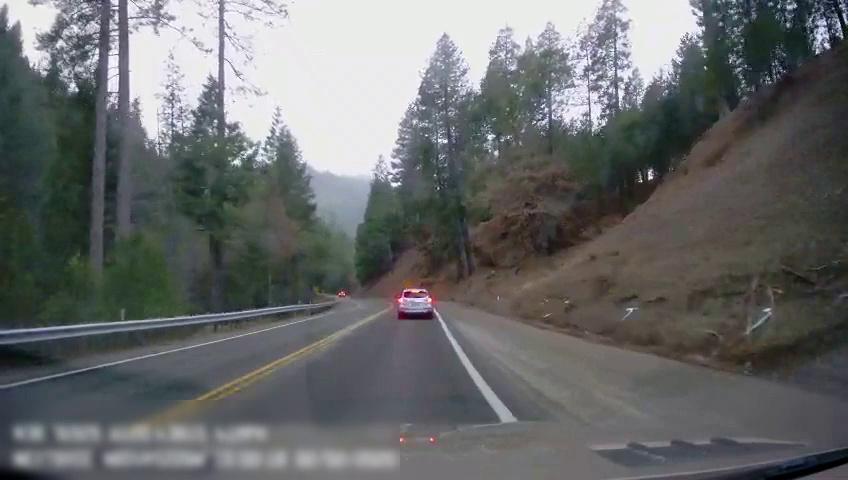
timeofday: Day
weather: Cloudy
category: Drivable Space
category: Vehicles | SUV
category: Lanes | Alternate Lane
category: Lanes | Current Lane
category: Lanes | Opposite Lane
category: Lanes | Opposite Lane